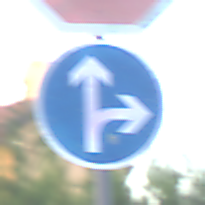
Verkehrszeichen: VorgeschriebeneFahrtrichtungGeradeausOderRechts
Zusatzzeichen oben: Stop
Umgebung: Outdoor, Urban
Tageszeit: SunriseSunset
Wetter: Clear
Licht: Natural
Jahreszeit: NotSpecified
Kontrast: LowContrast